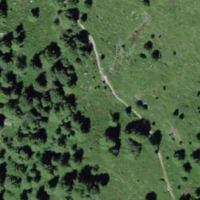
EUNIS habitat code: 26
Species observed at this site:
Geum montanum